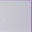
Piece: xx